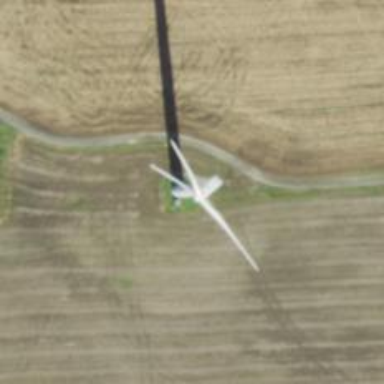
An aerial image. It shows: Wind generator powered by horizontal axis wind turbine.